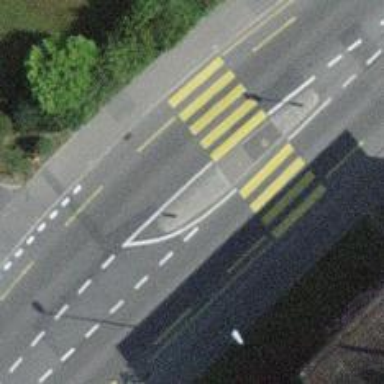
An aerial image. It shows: Kerb serving as barrier.